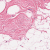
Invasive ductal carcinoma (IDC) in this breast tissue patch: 0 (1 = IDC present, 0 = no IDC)